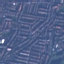
Land use / land cover class: Residential